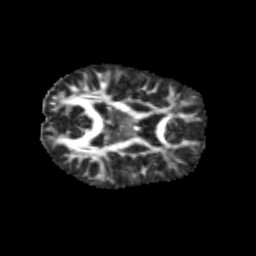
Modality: FA
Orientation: axial
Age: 12
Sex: female
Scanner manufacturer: siemens
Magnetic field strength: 3 T
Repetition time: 3.8 s
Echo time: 0.07 s